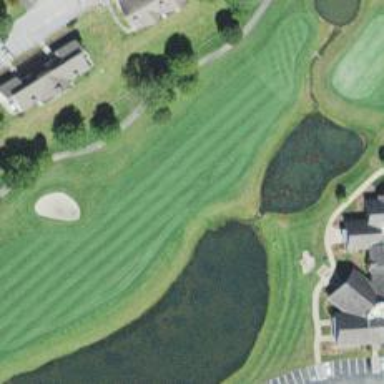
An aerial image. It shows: View of golf hole.